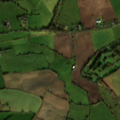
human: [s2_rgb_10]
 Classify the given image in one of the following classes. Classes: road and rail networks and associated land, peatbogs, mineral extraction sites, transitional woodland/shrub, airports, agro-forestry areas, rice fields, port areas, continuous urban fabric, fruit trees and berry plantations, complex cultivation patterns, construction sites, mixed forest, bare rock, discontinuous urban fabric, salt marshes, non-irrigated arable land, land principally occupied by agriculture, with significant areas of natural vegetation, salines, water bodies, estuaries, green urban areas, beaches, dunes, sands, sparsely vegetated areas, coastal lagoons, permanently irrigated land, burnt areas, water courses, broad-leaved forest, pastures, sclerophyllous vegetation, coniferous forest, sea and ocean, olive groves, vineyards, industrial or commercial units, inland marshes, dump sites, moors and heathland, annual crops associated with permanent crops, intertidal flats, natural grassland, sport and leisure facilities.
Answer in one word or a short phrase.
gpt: sport and leisure facilities, non-irrigated arable land, pastures, land principally occupied by agriculture, with significant areas of natural vegetation